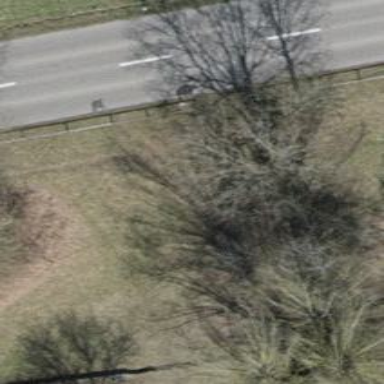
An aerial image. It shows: Path covered in grass.